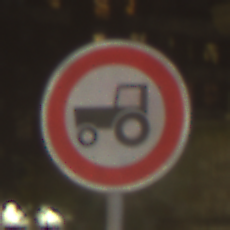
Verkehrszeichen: VerbotKraftfahrzeugeZuegeNichtSchneller25
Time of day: Night
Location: Outdoor (Urban)
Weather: Clear
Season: NotSpecified
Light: Artificial